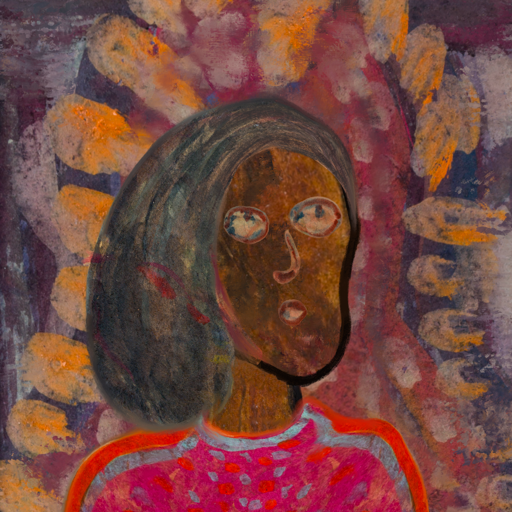
Background: Doll, Head And Neck Side: Mosgoul, Face Side: Orphan, Bust: Sisters, Hair Side: Gypsy_Mother, Head Accessory: Blank, Second Necklace: Blank, Necklace: Blank, Baby: Blank